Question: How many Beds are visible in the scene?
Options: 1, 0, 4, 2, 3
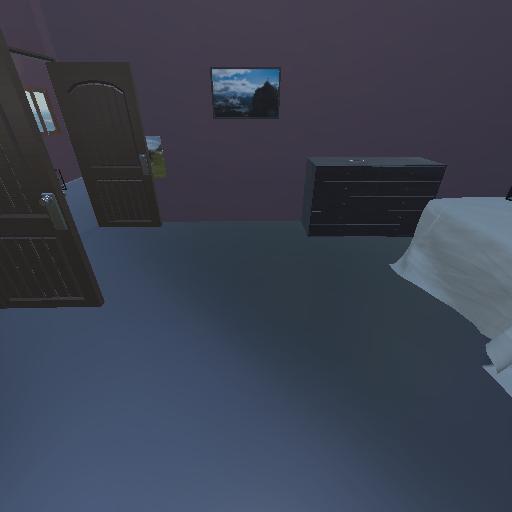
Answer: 1